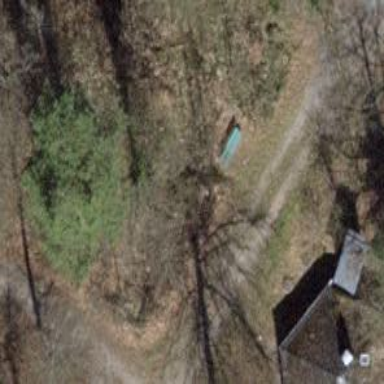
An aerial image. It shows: Bench.